Question: I am new iPhone dev and I want to create a screen like below image.

How to do that?
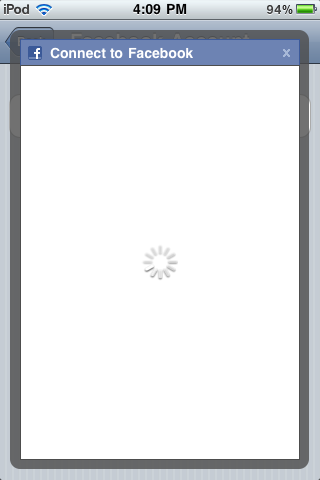
Answer: Why not just look at the code for that then? i.e. here - <URL>